Question: I Want to find (between two red circles) with lowest cost (numbers in squares are cost in each step).
In the following picture with method can solve the problem But I don't have any idea about a promising function. Can anybody gives me a good function?

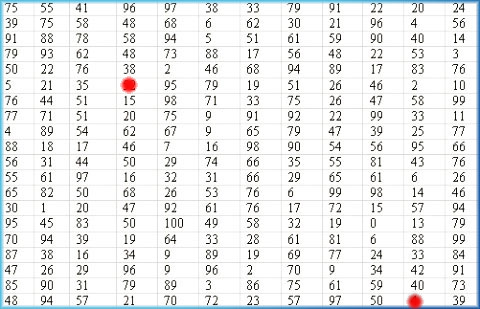
Answer: Since there's a 0, and you didn't state any restrictions on distribution, presumably there can be any number of 0s, thus potentially the cost to reach the target from any given point can be 0, thus, for an <URL>.
A better, but still not very good, heuristic would be to simply take the minimum of the surrounding cells.
Anything else I can think of would either take too long to be useful, or would not guarantee getting to the target.
You can also consider running Dijkstra's algorithm from both points at the same time, you'll just have to be clever about when you stop.
---
If you're going to run multiple shortest path calculations on the same grid, you could consider preprocessing the grid to determine the lowest cost path consisting of 'n' nodes, then use this in your heuristic, based on something like the <URL>.
For your example, if 'n = 3', that would probably be '2-3-9', since '2+3+9 = 14' is the lowest sum of 3 neighbouring nodes I can see.
Then you can divide this by 3 ('n') to get the cost of a single move, and calculate the Manhattan distance to the target (assuming only left, right, up and down moves, otherwise the calculation will be a little more complex), subtract '2' ('n-1'), and multiply by the cost of a single move as the heuristic.
We need to divide by 'n-1' since if the distance to the target is 'n-1', the cost to get there might be less than the calculated cost - consider the above example of '2-3-9' - if the remaining path were to be '2-3', we'd have a per-move cost of less than '14/3', so we need to ignore 'n-1' of the distance.
For your grid, the heuristic from the starting point will be:
'''
h(x) = cost for single move * (change in x + change in y - (n-1))
= 14/3 * (7 + 14 - 2)
= 88.7
'''